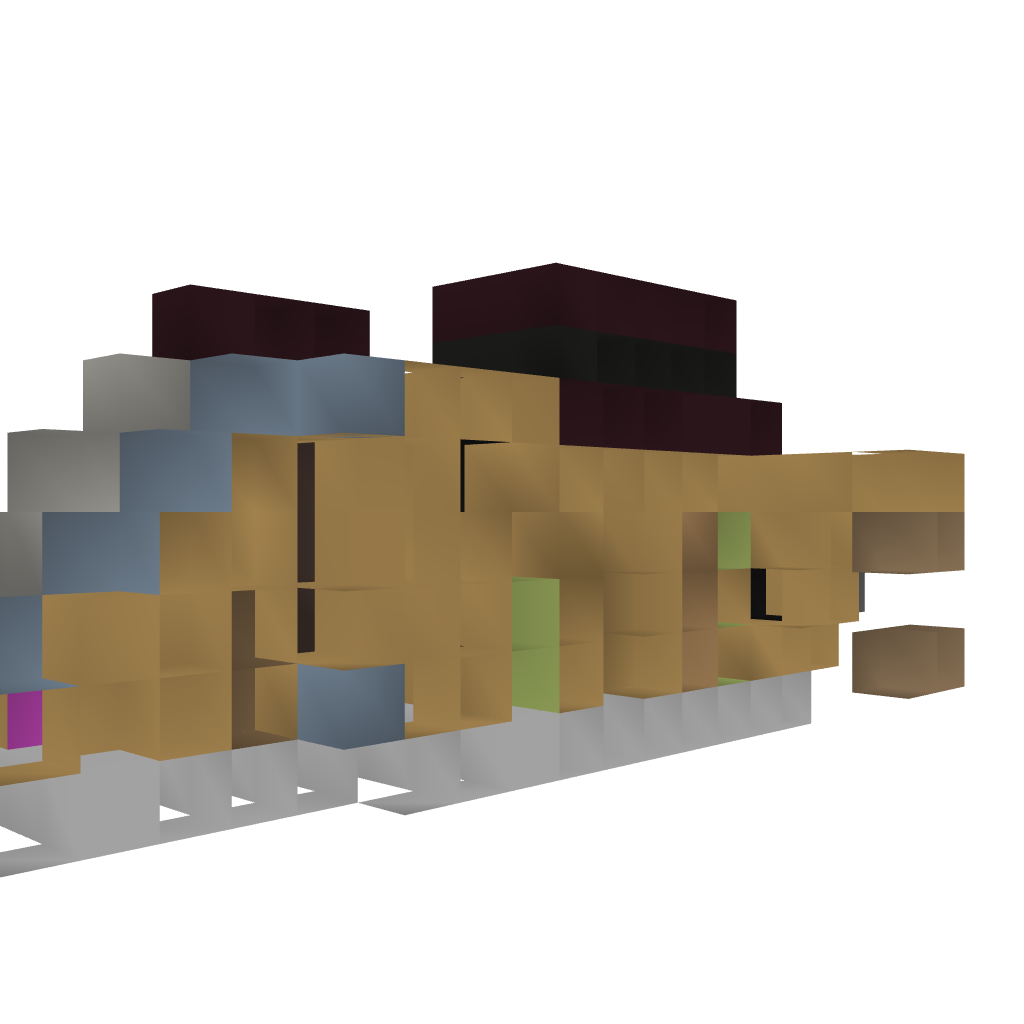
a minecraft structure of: Clone Gunship